Interaction volume radius: 10 \u00c5
Interaction volume height: 25 \u00c5
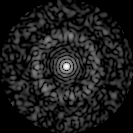
Disorder parameter: 0.8455